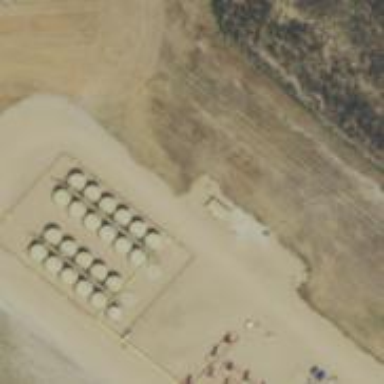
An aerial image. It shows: Storage tank that is man-made.